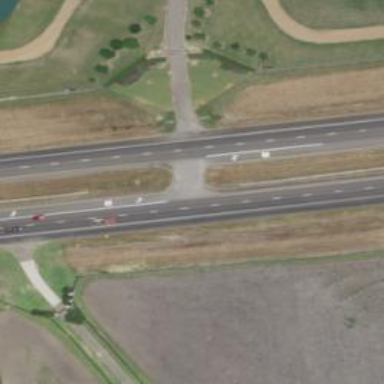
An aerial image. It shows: Asphalt trunk link road.